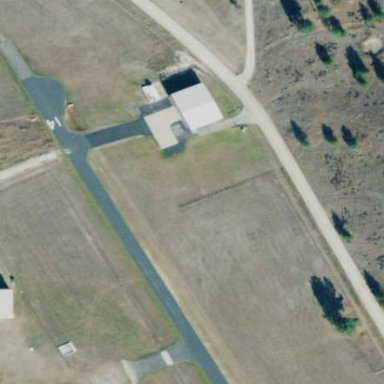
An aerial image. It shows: Unpaved apron at the airport.